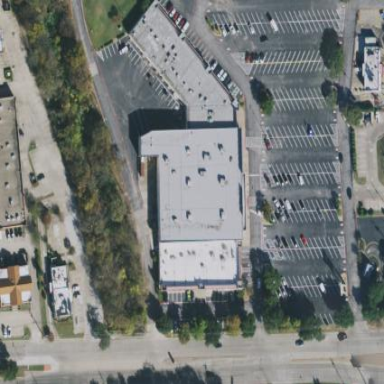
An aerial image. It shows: Retail building.